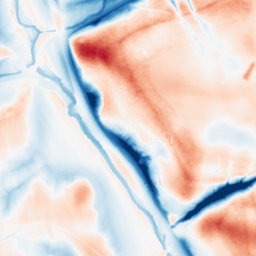
Category: classical
Decomposition family: uniform
Decomposition parameters: size: 50
Upsampling method: quadratic
Upsampling parameters: scale: 4
Upsampling scale: 4